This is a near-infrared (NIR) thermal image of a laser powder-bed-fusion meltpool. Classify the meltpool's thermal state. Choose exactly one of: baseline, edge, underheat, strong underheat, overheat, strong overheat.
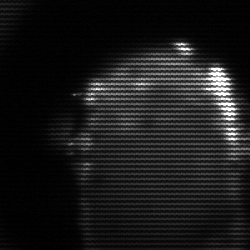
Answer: baseline